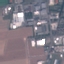
Land use / land cover class: Industrial